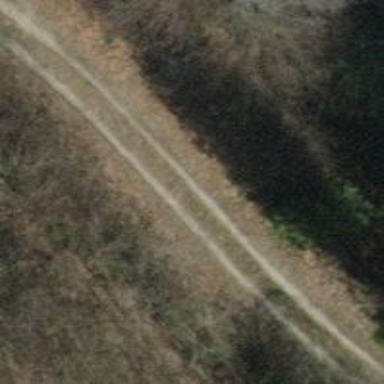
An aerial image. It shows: Steps with unpaved surface.